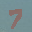
Label: 7